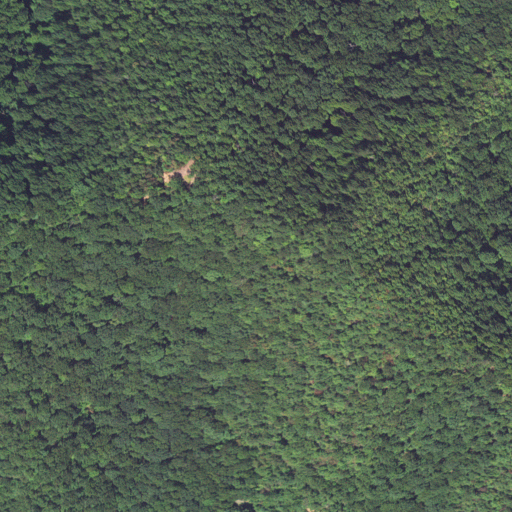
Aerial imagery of mountain in North Carolina named Miami Mountain containing deciduous forest, mixed forest, and open development